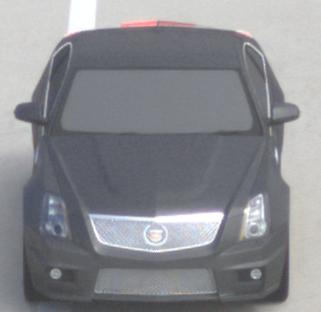
Make: Cadillac
Model: CTS-V
Detailed model: CTS-V (II) Limousine
Model produced from: 2008/11
Model produced until: 2010/12
Doors: 4
Color: gray
Road condition: dry road
Daytime: midday
Contrast: medium contrast